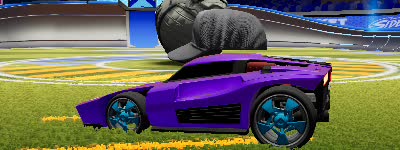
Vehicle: breakout